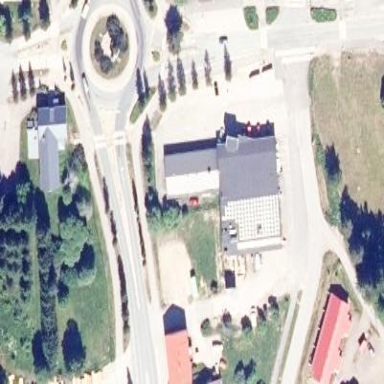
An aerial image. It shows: Convenience shop housed in kiosk.